Question: It is required to place a number of queens so that there is a queen in each row and column. Find the number of different placements of queens that satisfy the constraint that queens cannot attack each other. At the same time, the newly placed queen cannot be eaten by the existing knight, but there is no need to consider whether the knight will be attacked by the queen.
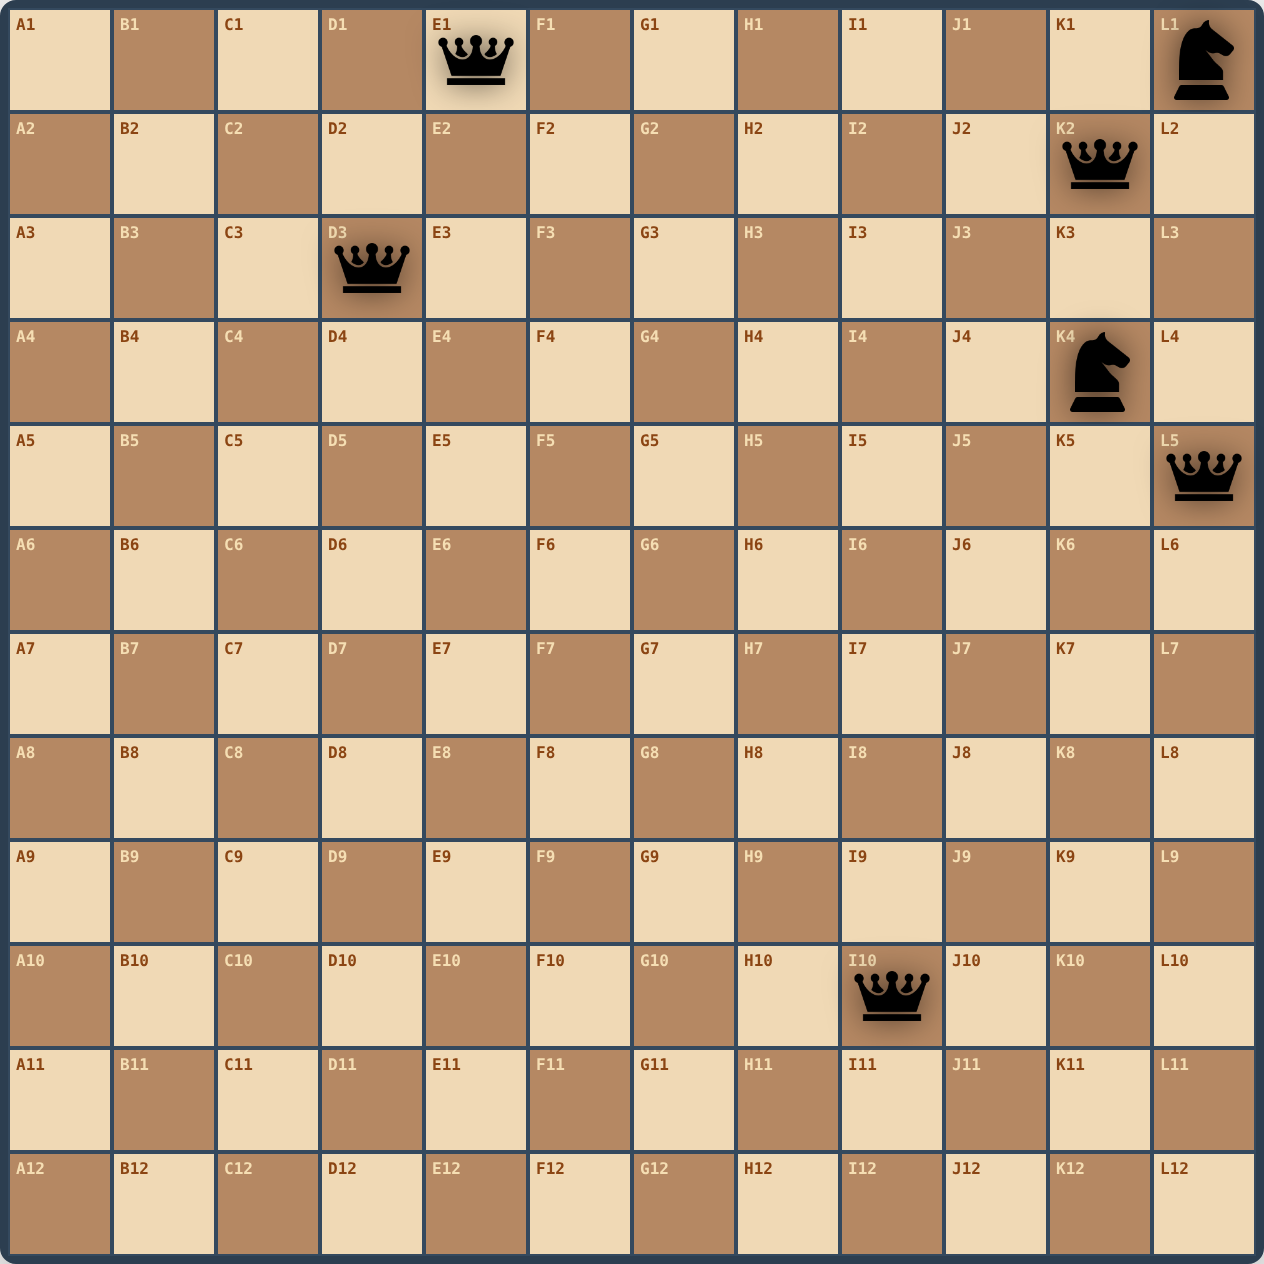
Answer: 2